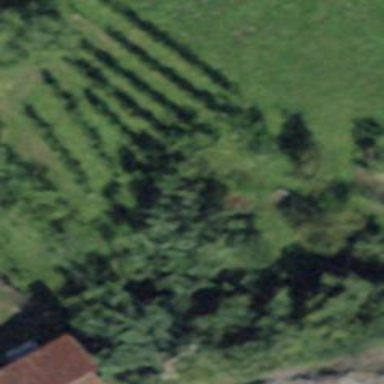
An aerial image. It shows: Vineyard where grapes are grown.